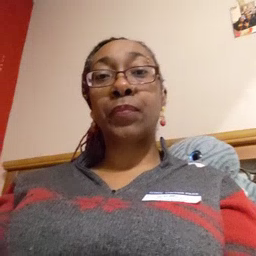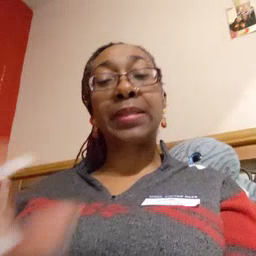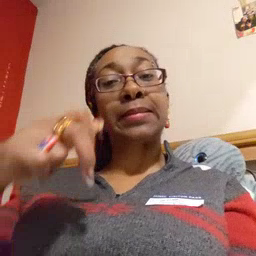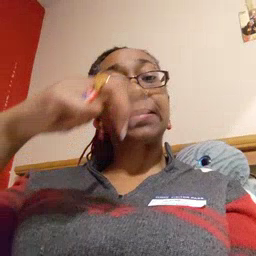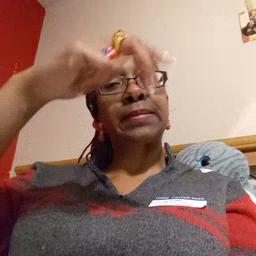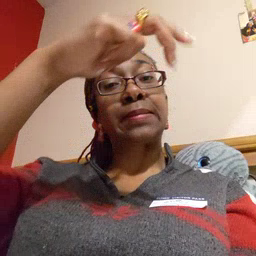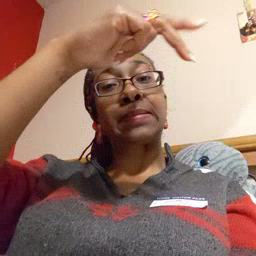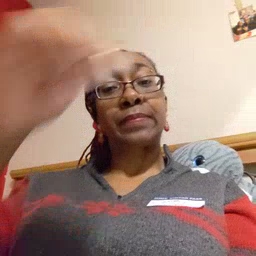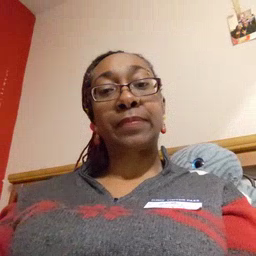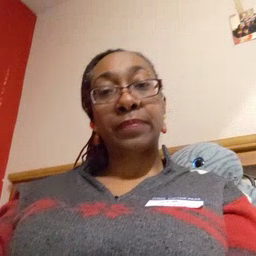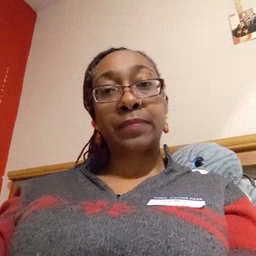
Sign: stairs